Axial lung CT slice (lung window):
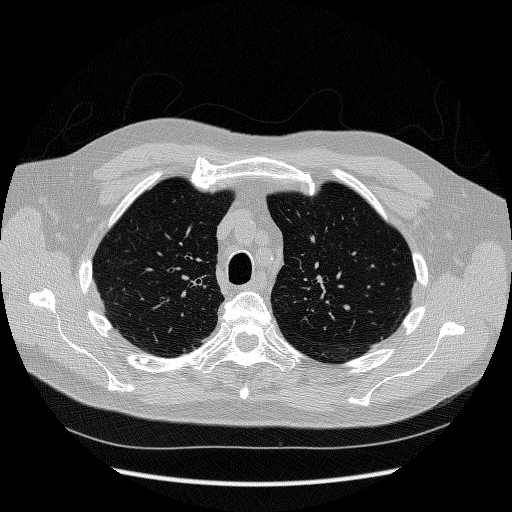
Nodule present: no